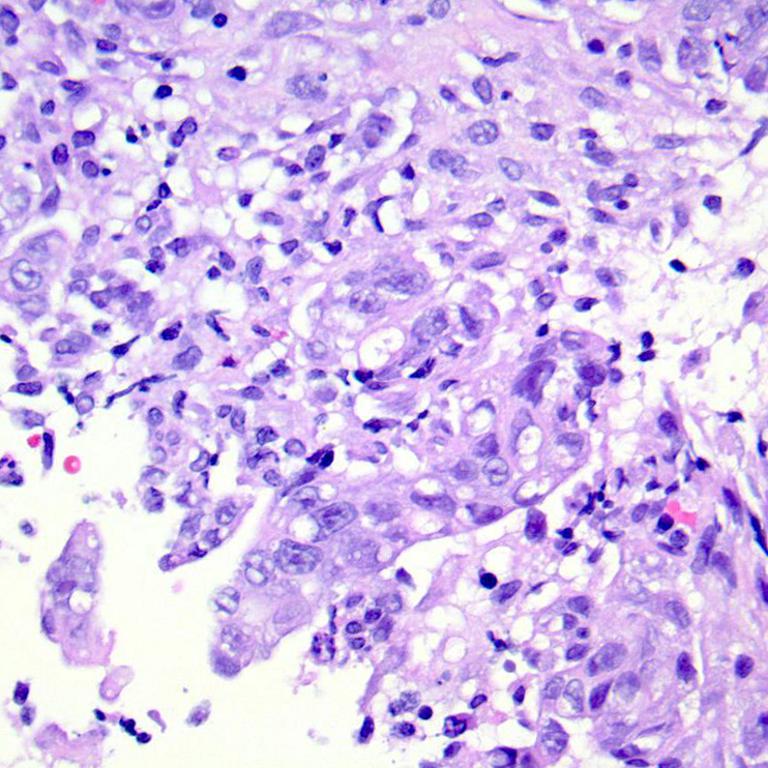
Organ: colon
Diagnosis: adenocarcinomas